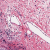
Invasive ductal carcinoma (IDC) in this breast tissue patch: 0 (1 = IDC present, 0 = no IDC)